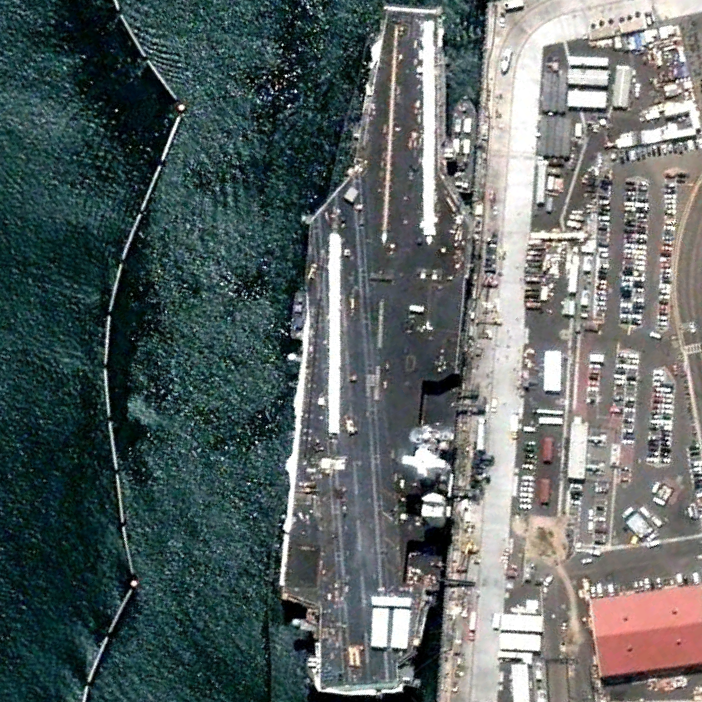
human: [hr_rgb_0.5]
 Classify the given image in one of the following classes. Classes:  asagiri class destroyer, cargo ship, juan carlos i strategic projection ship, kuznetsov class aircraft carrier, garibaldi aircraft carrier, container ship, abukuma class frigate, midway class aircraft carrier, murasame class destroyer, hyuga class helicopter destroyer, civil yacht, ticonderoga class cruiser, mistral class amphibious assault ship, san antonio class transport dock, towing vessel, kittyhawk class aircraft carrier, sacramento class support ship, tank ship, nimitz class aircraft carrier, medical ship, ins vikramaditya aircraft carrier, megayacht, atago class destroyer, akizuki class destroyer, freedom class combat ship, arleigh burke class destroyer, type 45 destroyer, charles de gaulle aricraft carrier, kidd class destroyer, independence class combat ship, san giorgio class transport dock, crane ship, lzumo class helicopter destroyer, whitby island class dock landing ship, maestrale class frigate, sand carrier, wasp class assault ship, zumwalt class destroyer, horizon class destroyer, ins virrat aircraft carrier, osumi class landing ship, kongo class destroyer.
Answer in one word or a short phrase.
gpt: Nimitz class aircraft carrier